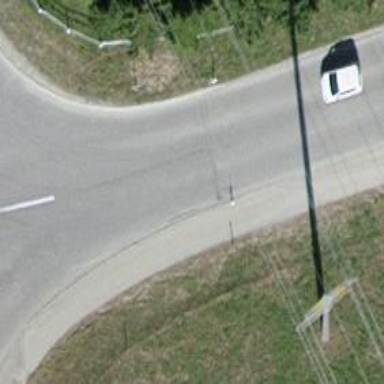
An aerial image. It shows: Asphalt road classified as tertiary.